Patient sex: M
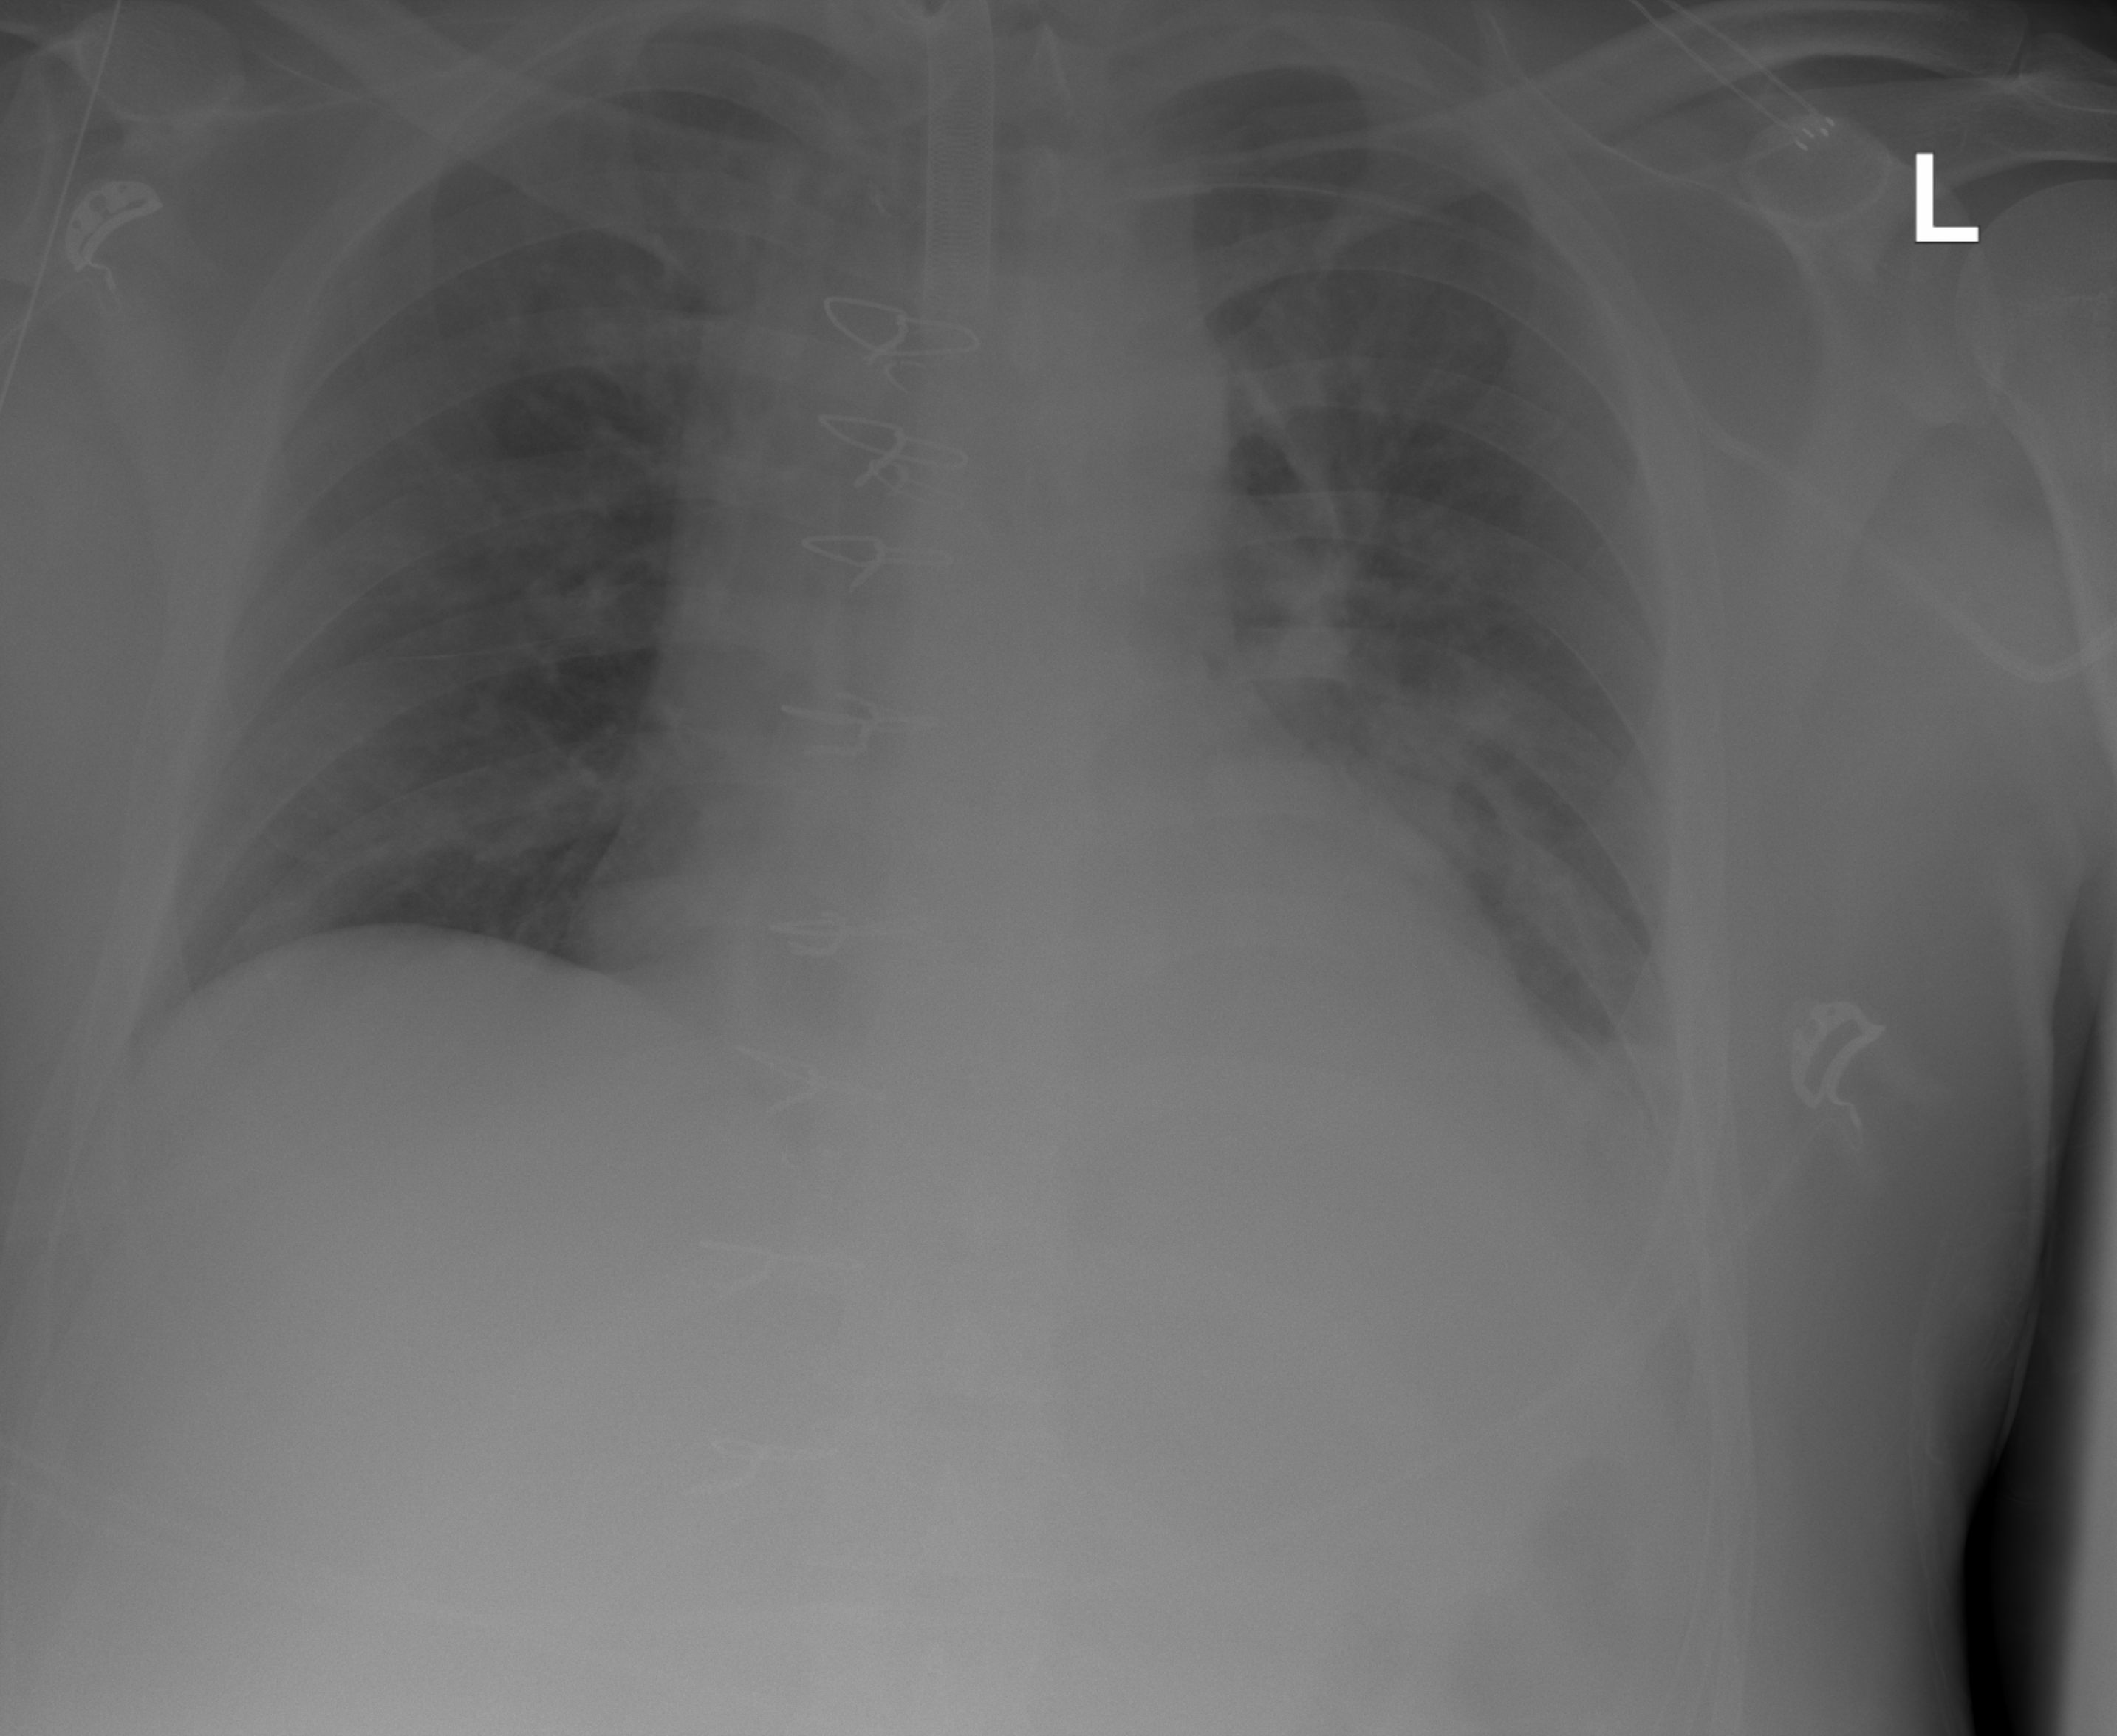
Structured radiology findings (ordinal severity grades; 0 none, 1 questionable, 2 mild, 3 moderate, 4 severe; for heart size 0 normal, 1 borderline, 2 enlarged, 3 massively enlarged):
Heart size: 2
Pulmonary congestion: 0
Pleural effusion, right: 0
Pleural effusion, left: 2
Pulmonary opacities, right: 0
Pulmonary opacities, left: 0
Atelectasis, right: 0
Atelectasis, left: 2